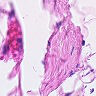
Metastatic tissue present: no